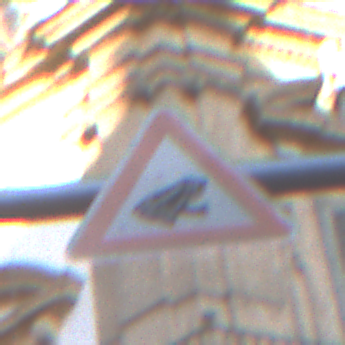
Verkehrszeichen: AmphibienwanderungLinks
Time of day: SunriseSunset
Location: Outdoor (Urban)
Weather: PartlyCloudy
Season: NotSpecified
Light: Natural